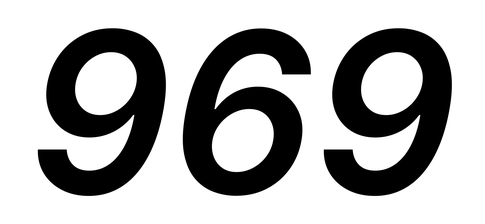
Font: Inter-Italic_SemiBold_Italic